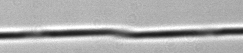
Label: Pseudo-nitzschia